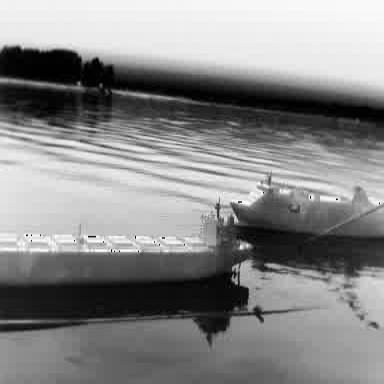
There is a liner in the infrared image.